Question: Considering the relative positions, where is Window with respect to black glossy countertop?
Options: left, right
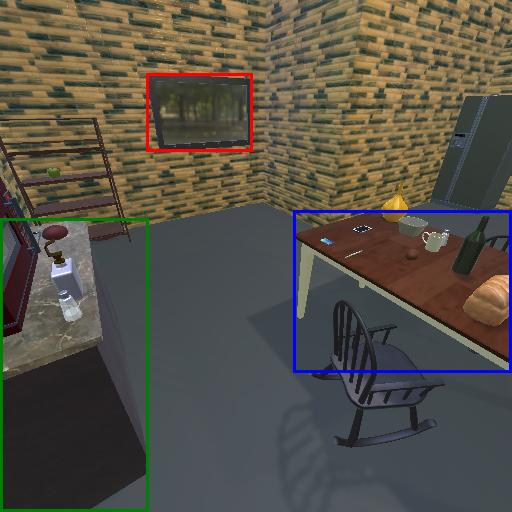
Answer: left